Question: Count the number of objects in the diagram.
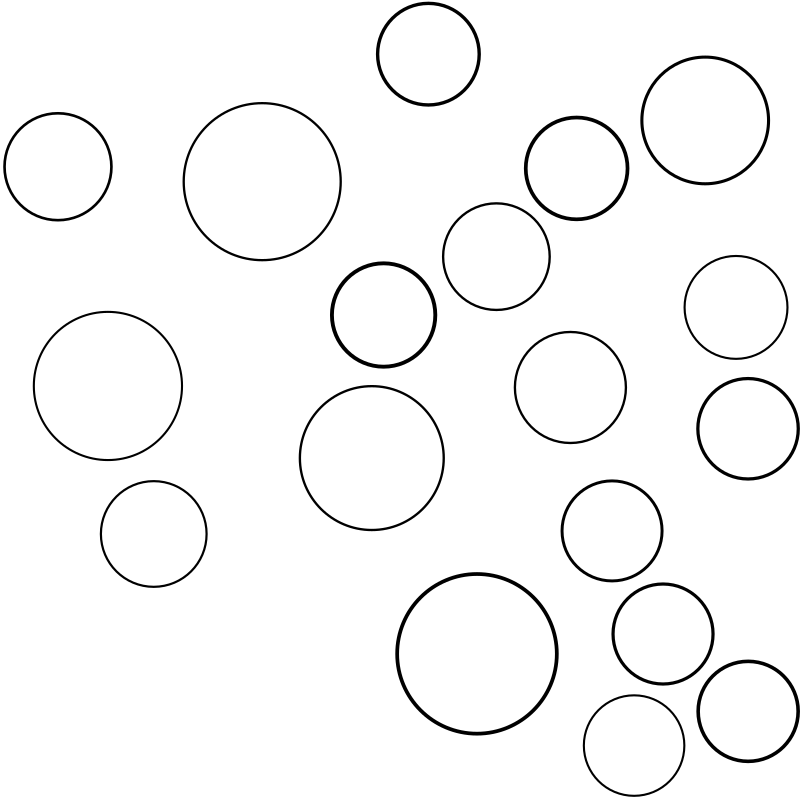
Answer: 18